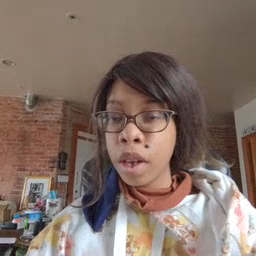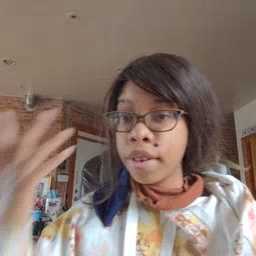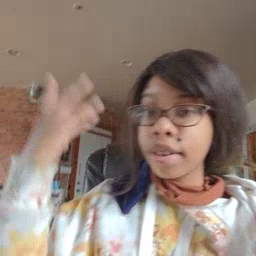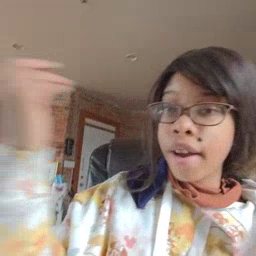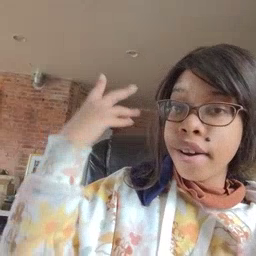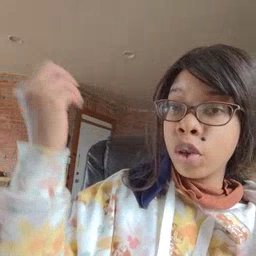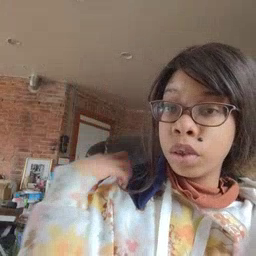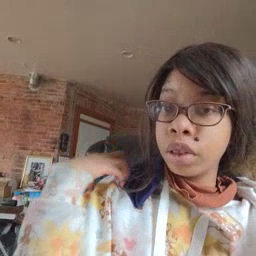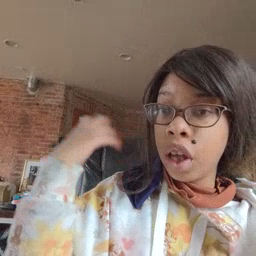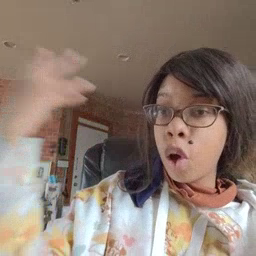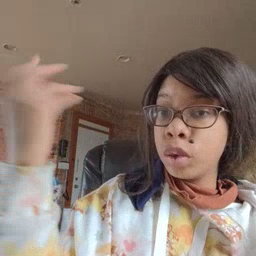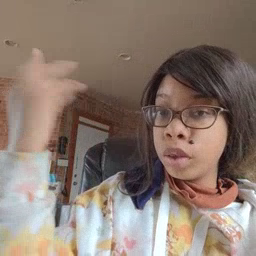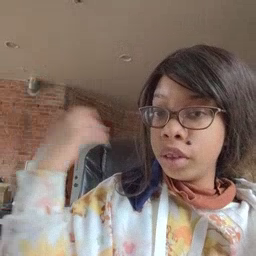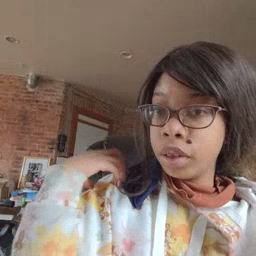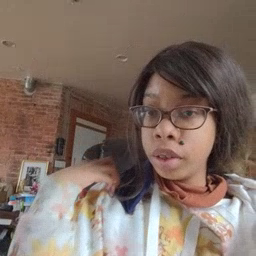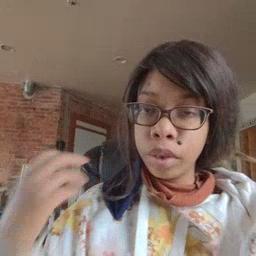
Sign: outside